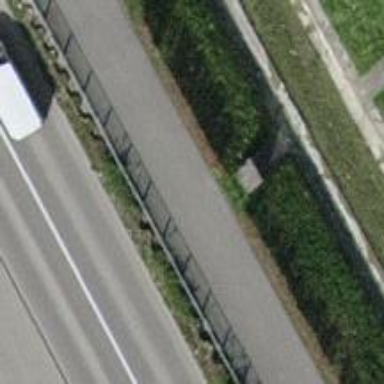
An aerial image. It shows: Asphalt cycleway.